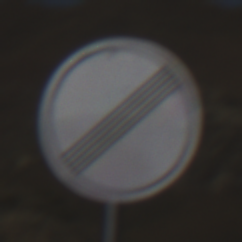
Verkehrszeichen: EndeSaemtlicherBegrenzungen
Umgebung: Outdoor, Nature
Tageszeit: MorningAfternoon
Wetter: PartlyCloudy
Licht: Natural
Jahreszeit: NotSpecified
Kontrast: HighContrast